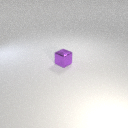
small purple metal cube